Question: ".NET Framework 4 Client Profile" is missing in the "New Project" window in Visual Studio 2010, so I cannot set it as a target framework.

Any ideas?
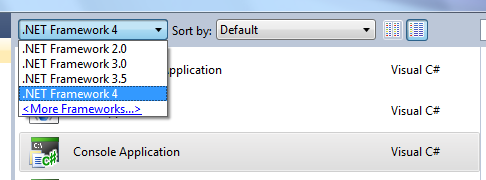
Answer: That's normal. You won't see in this combobox. Depending on the project type you are creating (windows, web, ...) Visual Studio will choose it. Once the project created you can go to the project properties and modify it there: